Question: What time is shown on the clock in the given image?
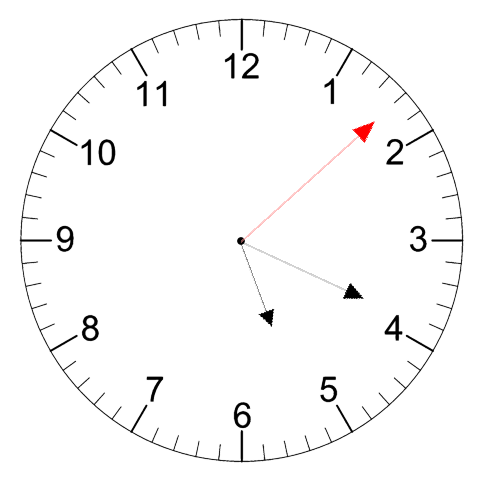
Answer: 05:19:08